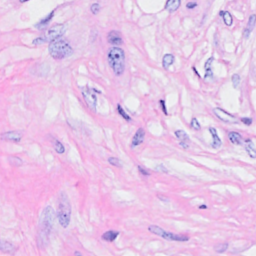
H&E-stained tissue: Breast